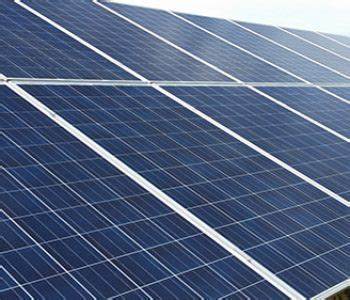
Label: Clean